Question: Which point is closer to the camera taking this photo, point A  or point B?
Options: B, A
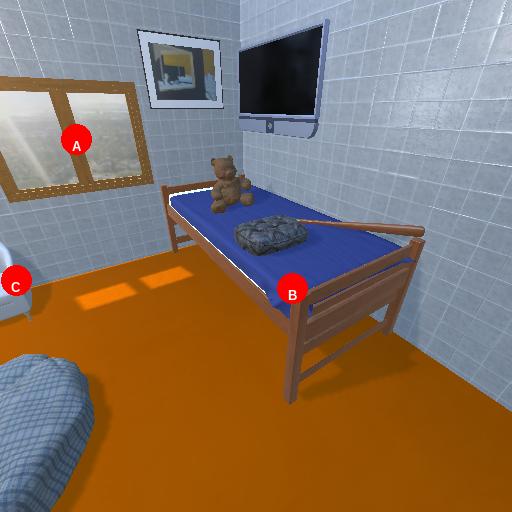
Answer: B